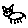
Label: cat